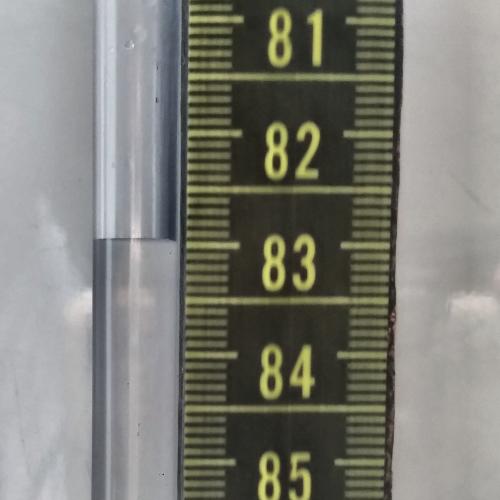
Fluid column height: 83.0 cm